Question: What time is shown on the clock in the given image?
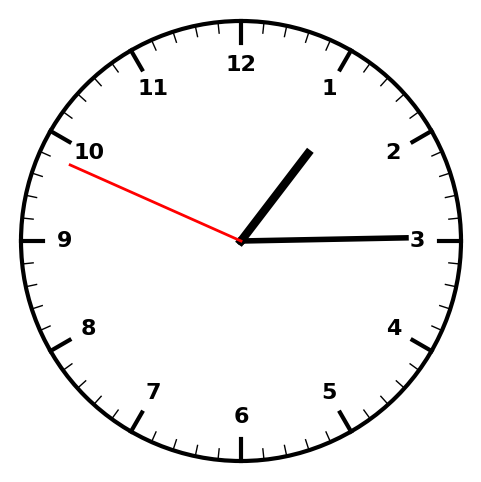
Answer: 01:14:49